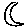
Label: moon